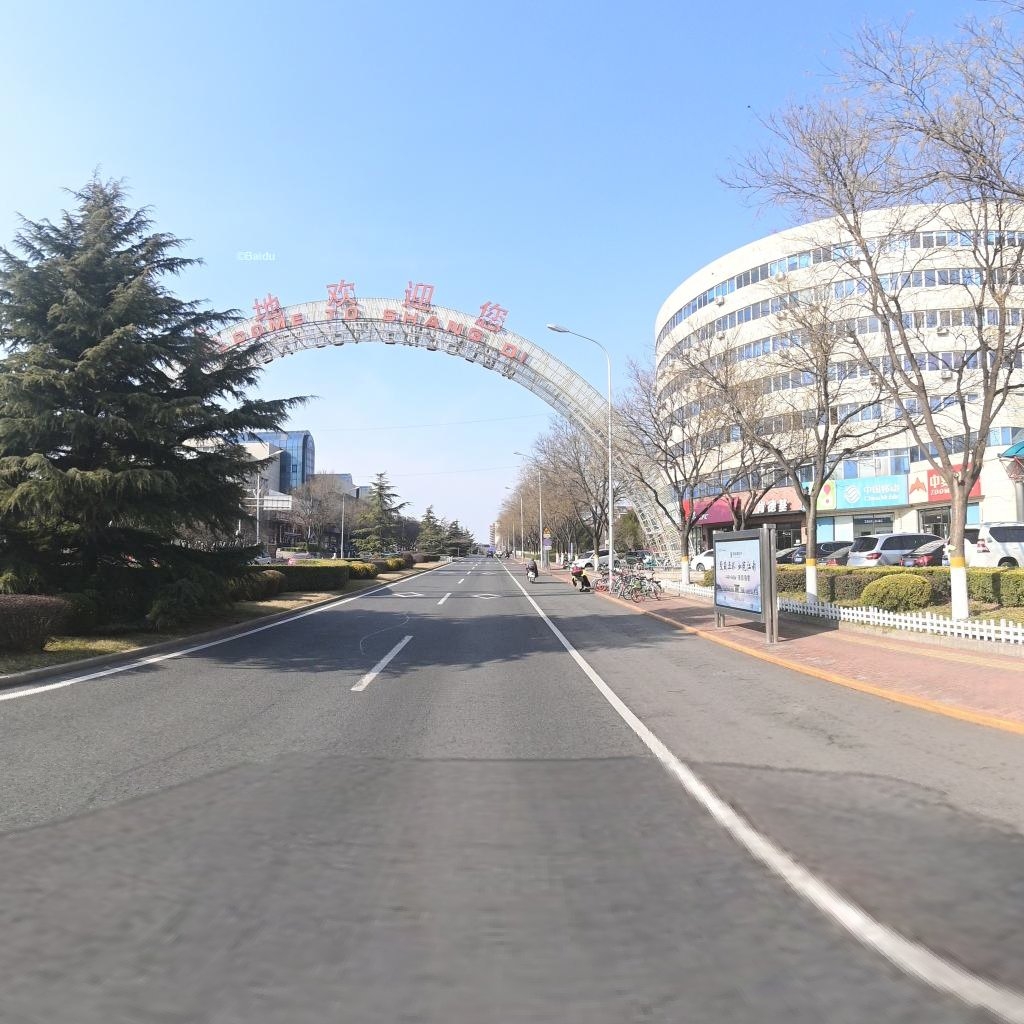
Region: Haidian
Road damage annotations: longitudinal patch, longitudinal patch